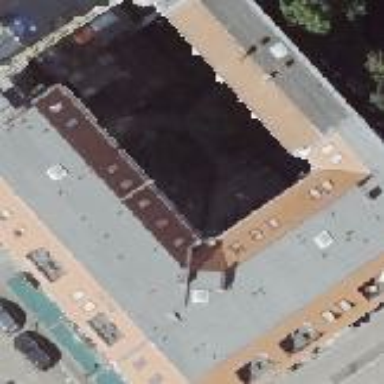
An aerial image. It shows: Quadruple saltbox roof shape on apartment building.